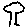
Label: tree